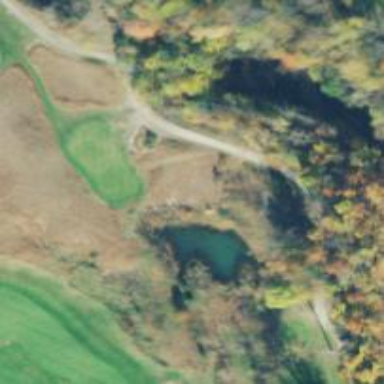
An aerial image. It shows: Pathway for golfing.